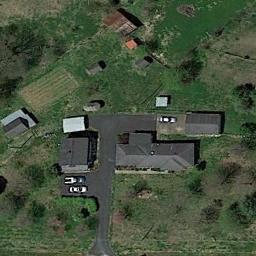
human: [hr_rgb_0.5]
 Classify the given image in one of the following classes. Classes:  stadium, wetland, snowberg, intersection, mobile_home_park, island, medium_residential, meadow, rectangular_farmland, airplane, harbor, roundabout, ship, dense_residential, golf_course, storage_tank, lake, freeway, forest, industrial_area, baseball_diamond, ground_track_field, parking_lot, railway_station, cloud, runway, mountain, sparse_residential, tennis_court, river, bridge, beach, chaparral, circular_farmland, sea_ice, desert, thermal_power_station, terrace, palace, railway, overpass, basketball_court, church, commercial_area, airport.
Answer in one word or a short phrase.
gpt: sparse_residential